Field crop: maize
Growth stage: 2
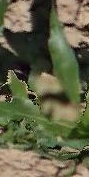
Species: maize